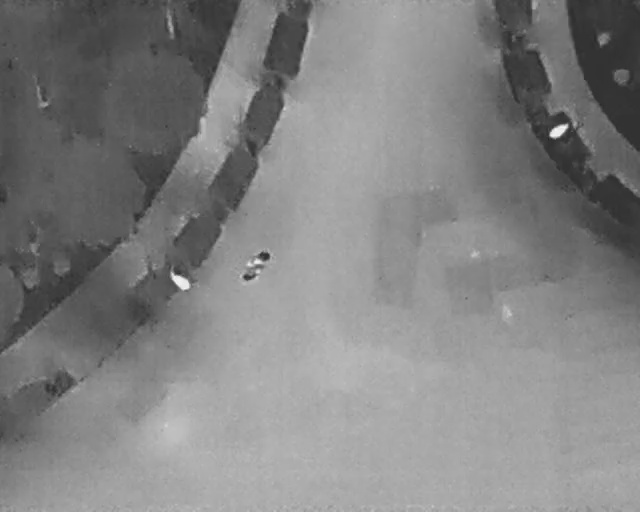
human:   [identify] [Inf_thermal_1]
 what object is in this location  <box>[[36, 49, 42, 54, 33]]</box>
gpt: <ref>1 large bicycle at the center</ref>